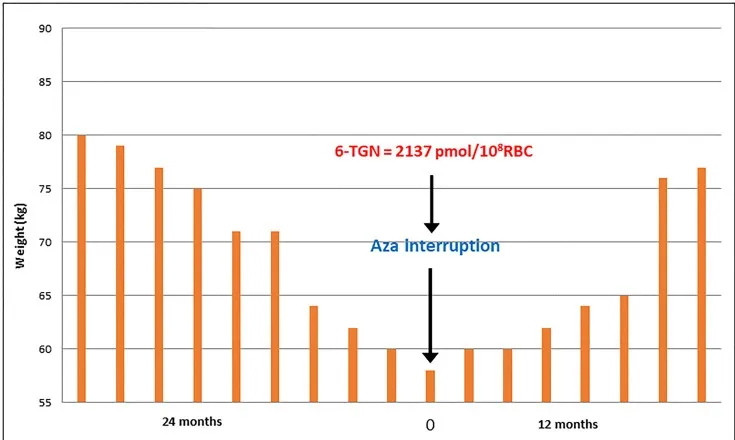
Case 2: Follow-up of patient body weight over a 36-month period, including cessation of AZA intake.
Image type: pathology (immunostaining)